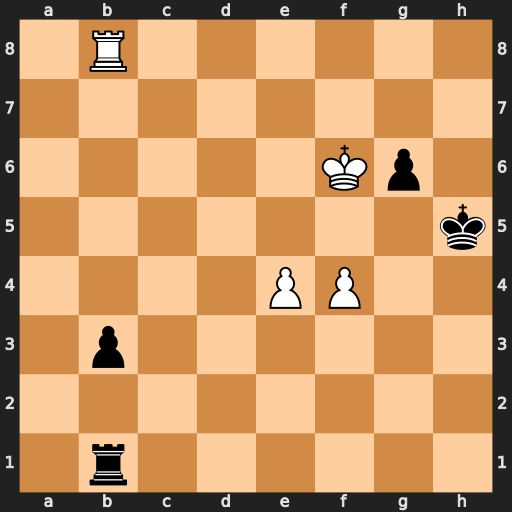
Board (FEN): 1R6/8/5Kp1/7k/4PP2/1p6/8/1r6
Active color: w
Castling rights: -
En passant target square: -
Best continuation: e5 Rf1 e6 Rxf4+ Ke5 Rf2 Rxb3 Re2+ Kf6